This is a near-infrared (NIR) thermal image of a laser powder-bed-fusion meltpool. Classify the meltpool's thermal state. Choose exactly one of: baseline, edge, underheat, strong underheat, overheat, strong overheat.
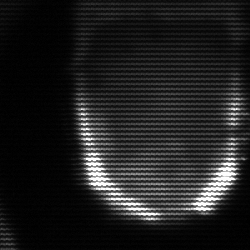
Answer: baseline